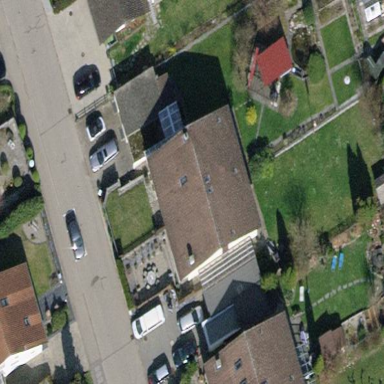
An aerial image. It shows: Terrace building.